Question: I am new to java, I want to print a reversed star pattern based on the coordinate. After I set the coordinate, it will then print the star pattern

'''
import java.util.Scanner;
public class coorTest {
public static void main(String[] args) {
int max = 5;
for (int y = 0; y < max; y += 2) {
int left_spacing = (int) Math.floor(y * 1.0 / 2.0);
for (int space = 0; space < left_spacing; space++) {
System.out.print(" ");
}
for (int x = 0; x < (max - y); x++) {
System.out.print("x");
}
System.out.println();
}
}
}
'''
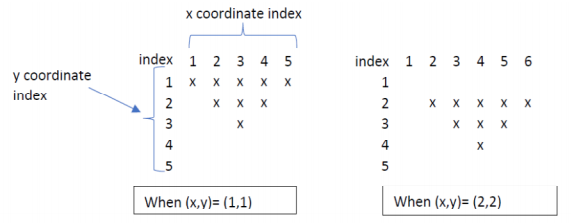
Answer: Try this. I am using (0,0) as a first coordinate.
'''
public static void printStar(int x, int y) {
int starCount = 5;
int space = 0;
int count = 0;
// y-axis line move
for(int i=0; i<y; i++) {
System.out.println();
}
for (int i = 0; i < starCount; i++) {
// x-axis space move
for(int xAxis=0; xAxis<x; xAxis++) {
System.out.print(" ");
}
for (int j = 0; j < starCount; j++) {
if (count < space) {
System.out.print(" ");
count++;
continue;
} else if (j >= starCount - count) {
System.out.print(" ");
} else {
System.out.print("*");
}
}
System.out.println();
space++;
count = 0;
}
}
'''